Question: I want to know how I can make a Java program where an unknown amount of objects can be added to a GUI depending on user input. I can program in objects one at a time within the program, but I haven't seen a more dynamic program.
Can I do that with Java? If not, what can I do it with?
For more information, here's a picture.

There can be more than one question per question block, and each question can have it's own question block.
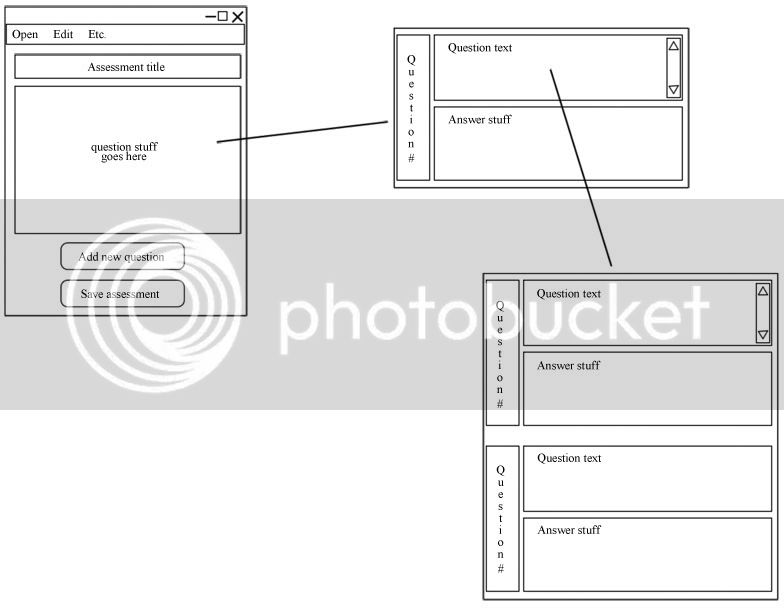
Answer: Ofcourse you can do it with Java Swings. All you gotta do is based on user input you gotta take a decision to add new JPanels. From the picture you've given in the example, you would need to add a Q&A block dynamically. Simply attach that to any event handler within your application so that it gets added dynamically
'''
public getQandAPanel(){
JPanel questPanel = new JPanel();
JPanel answerPanel = new JPanel();
JPanel wrappingPanel = new JPanel();
wrappingPanel.setLayout(new GridLayout(0,1));
//CODE TO DECORATE question and answer panels should go here
wrappingPanel.add(questPanel);
wrappingPanel.add(answerPanel);
}
'''
Now everytime when you call this getQandAPanel, this would return you a fresh JPanel everytime which you can add it to your parent JFrame. You should have a good idea of <URL> to know what I'm talking about.